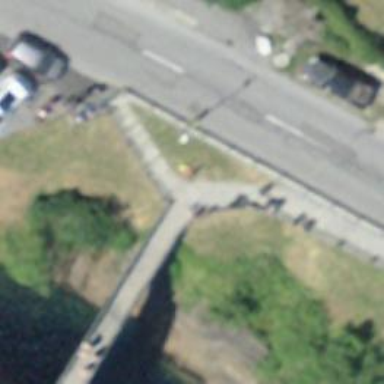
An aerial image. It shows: Path on humpback bridge.